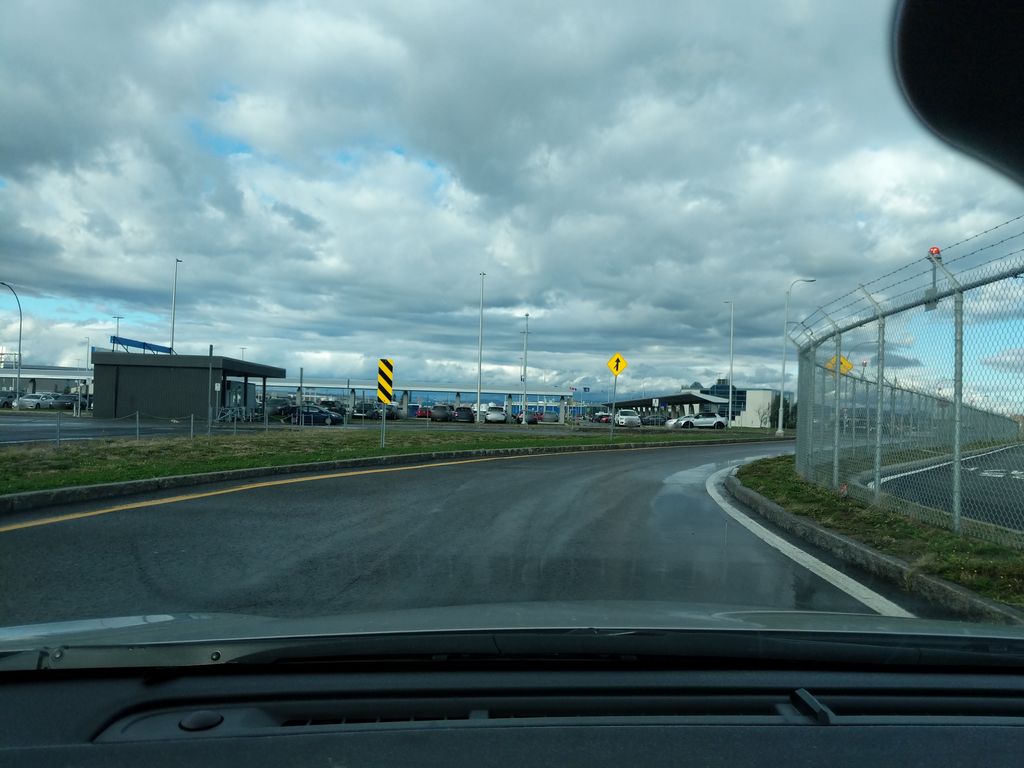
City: quebec_city